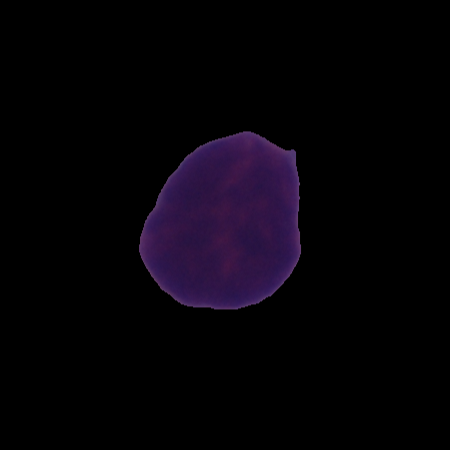
Label: cancer